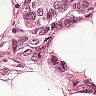
Metastatic tissue present: yes